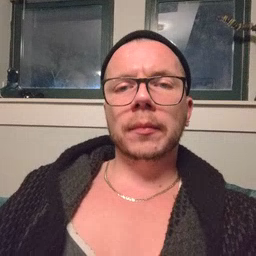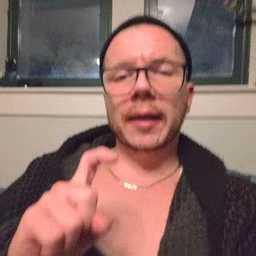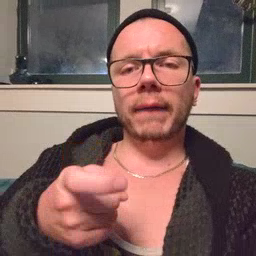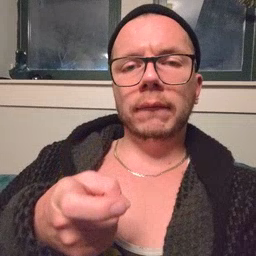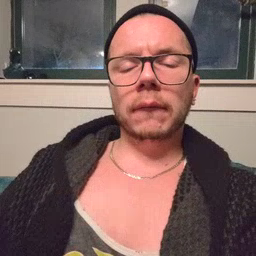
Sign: gift